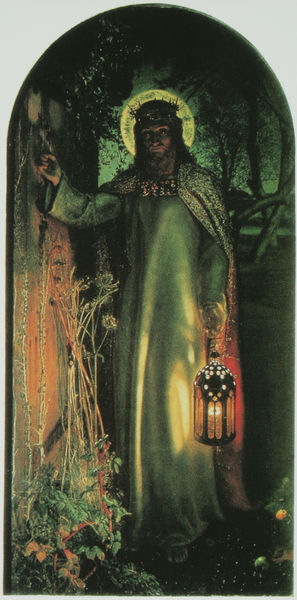
Titel: Das Licht der Welt
Künstler: William Holman Hunt
Standort: Oxford
Institution: Keble College
Schlagwörter: baum, blätter, dunkel, gemälde, gott, hand, mann, schatten, umhang, weiß, bäume, gelb, grün, landschaft, äste, abend, blumen, finger, frau, geste, hell, hintergrund, holz, lampe, laterne, licht, nacht, orange, profil, schwarz, tür, türkis, blick, blüten, dame, rot, malerei, symbolismus, bart, arm, falten, gesicht, halten, stehen, bildnis, porträt, öl, gräser, halme, natur, strauch, büsche, boden, figur, gewand, mantel, standfigur, stehend, pflanze, pflanzen, england, krone, wald, oval, frucht, garten, bogen, mauer, füsse, rundbogen, romantik, ölgemälde, könig, falte, widerschein, kerze, punkte, barfuss, gespenst, schein, gestus, heiligenschein, erleuchtet, glocke, nimbus, christus, jesus, religiös, segen, disteln, reflektion, erscheinung, fingerzeig, präraffaeliten, heiliger, lichtreflex, lichtschein, dornenkrone, ikone, aureole, erlöser, gespenstisch, wandeln, bam, klopfen, areole, grön, hunt, lampenschein, jesus von nazareth, 19. jahrhundert, esus, pre-raphaelites